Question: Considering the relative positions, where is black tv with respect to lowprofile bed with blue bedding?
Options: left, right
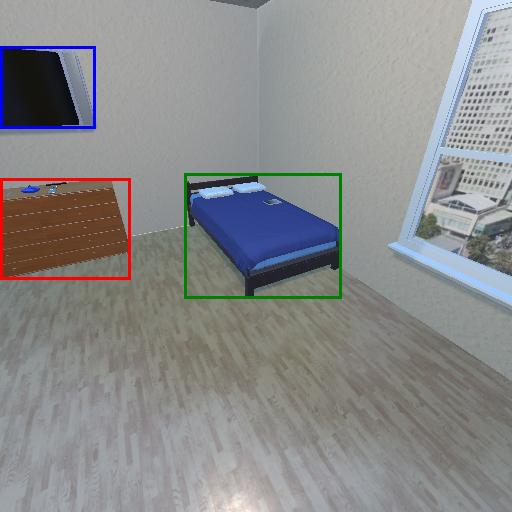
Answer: left